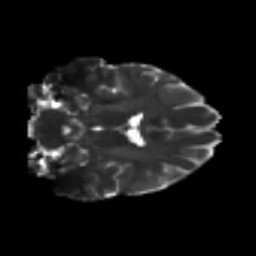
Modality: T2w
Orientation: coronal
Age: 25
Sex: male
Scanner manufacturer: siemens
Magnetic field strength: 3 T
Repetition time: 3.5 s
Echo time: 0.125 s